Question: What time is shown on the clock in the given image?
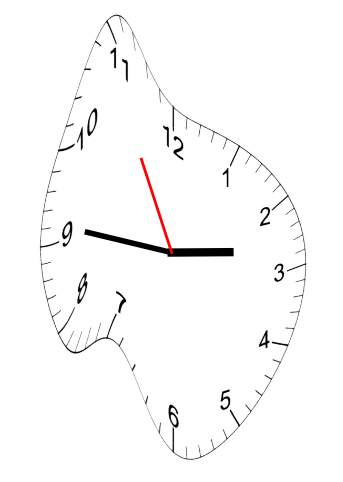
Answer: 02:45:55